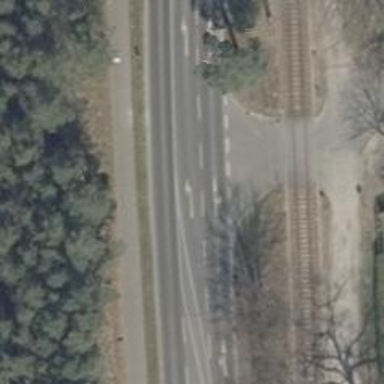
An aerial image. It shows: Secondary road with asphalt surface. It features separate sidewalks on both sides and lane markings.